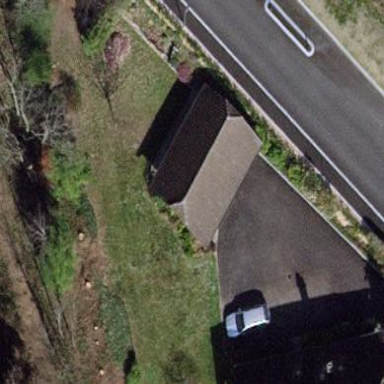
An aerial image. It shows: Garage building.